Field crop: maize
Growth stage: 2
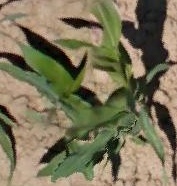
Species: maize